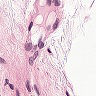
Metastatic tissue present: no